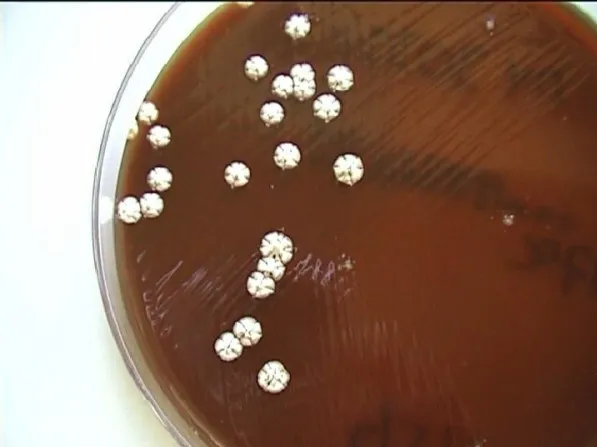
Rough chalky-white colonies of Nocardia brasiliensis grown on Columbia blood agar.
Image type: pathology (gram)